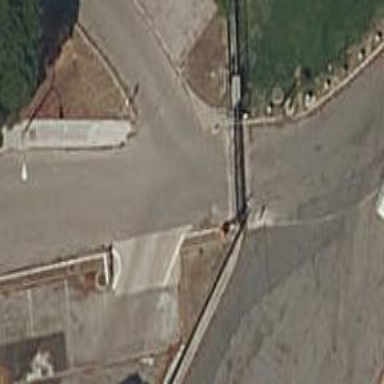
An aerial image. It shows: Lift gate barrier.